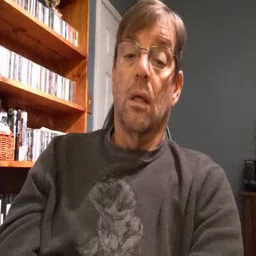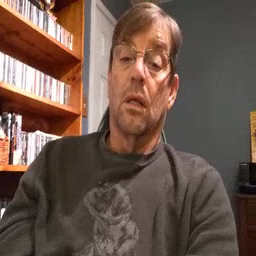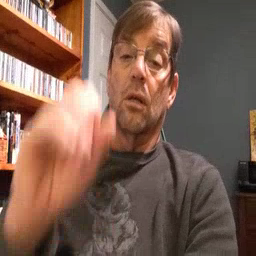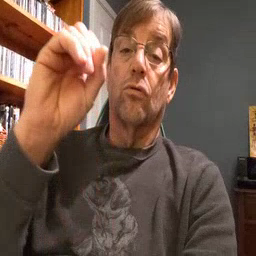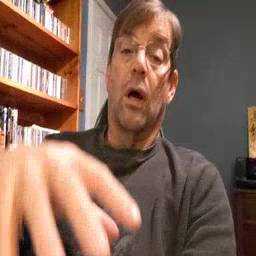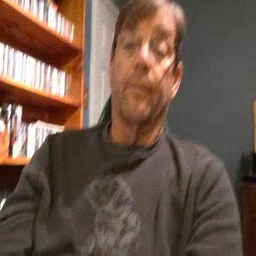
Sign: drop